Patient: sex M, age 26
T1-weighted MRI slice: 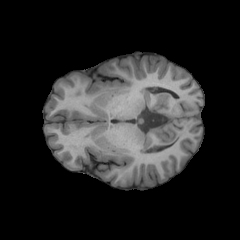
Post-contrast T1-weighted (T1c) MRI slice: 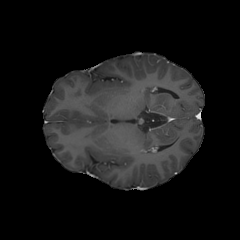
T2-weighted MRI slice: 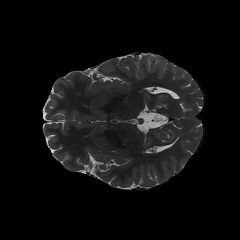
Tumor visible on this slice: no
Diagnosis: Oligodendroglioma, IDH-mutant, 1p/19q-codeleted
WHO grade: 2